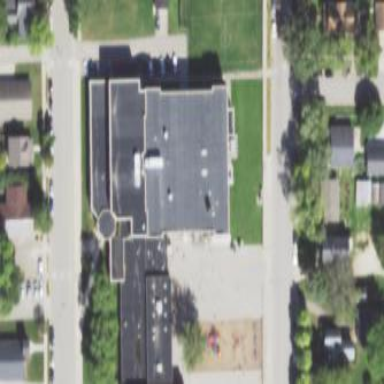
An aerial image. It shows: School building.